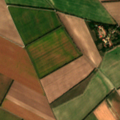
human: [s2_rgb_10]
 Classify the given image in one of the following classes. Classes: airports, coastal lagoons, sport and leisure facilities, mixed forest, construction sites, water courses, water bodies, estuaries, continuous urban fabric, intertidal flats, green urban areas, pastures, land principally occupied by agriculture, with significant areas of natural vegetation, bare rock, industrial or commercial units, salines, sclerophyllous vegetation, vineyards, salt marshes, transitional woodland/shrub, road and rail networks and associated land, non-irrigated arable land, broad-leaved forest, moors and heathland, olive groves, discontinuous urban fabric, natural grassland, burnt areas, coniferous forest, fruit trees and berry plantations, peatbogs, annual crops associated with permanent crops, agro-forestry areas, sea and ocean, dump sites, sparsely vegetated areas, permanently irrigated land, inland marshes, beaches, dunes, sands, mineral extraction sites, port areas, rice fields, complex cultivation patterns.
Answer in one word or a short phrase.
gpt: non-irrigated arable land